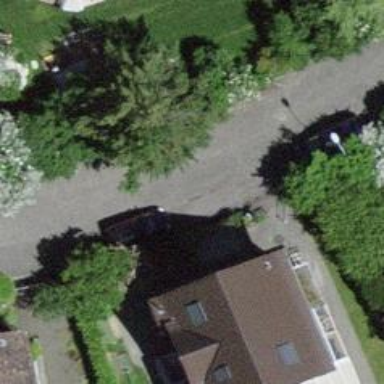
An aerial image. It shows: Residential road with sidewalk on the left.